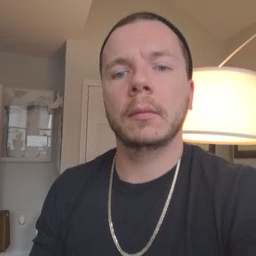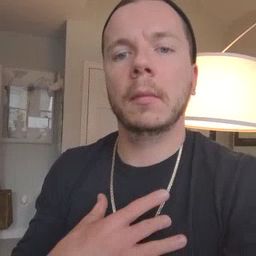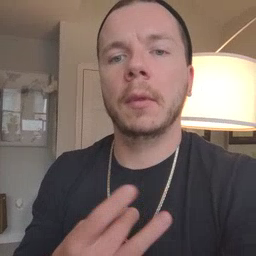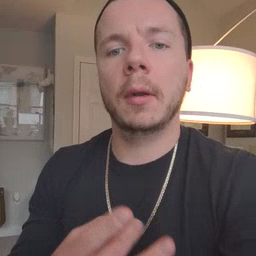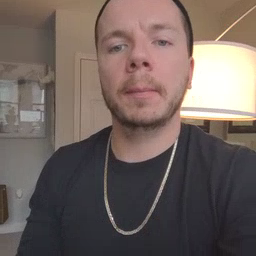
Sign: like